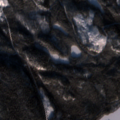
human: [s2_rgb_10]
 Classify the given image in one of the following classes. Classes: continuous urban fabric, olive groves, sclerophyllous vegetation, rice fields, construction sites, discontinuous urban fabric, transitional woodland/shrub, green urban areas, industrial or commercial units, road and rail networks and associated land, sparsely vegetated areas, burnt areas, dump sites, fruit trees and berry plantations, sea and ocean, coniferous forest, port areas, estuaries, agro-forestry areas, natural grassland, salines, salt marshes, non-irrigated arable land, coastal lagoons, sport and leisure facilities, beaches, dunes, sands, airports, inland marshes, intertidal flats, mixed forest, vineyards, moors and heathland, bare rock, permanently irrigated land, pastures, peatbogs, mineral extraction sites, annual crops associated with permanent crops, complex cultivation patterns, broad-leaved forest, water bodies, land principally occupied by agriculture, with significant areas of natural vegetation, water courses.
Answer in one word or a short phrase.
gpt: coniferous forest, mixed forest, water bodies